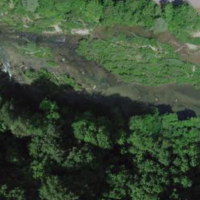
EUNIS habitat code: 53
Species observed at this site:
Corylus avellana
Nasturtium officinale